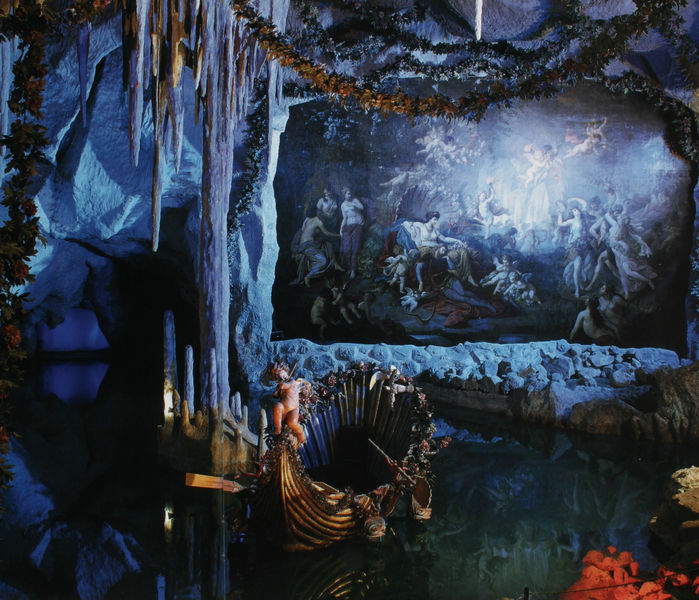
Titel: Venusgrotte
Künstler: August Dirigl
Standort: Graswangtal
Institution: Schloss Linderhof
Schlagwörter: akt, blau, felsen, gemälde, körper, nackt, schatten, wasser, weiß, akte, frauen, grün, see, sitzen, teich, ufer, bunt, frankreich, licht, orange, raum, rücken, schwarz, eis, rot, schloss, schnee, leute, symbolismus, tanz, barock, silber, stein, bild, vorhang, öl, spiegelung, gewässer, land, bühne, girlande, pflanzen, tanzen, theater, höhle, wald, boot, kahn, kinder, ruder, engel, putte, putto, hellblau, klar, schiff, modell, farbe, beleuchtung, inszenierung, figuren, strom, könig, wandmalerei, nackte, surreal, leiber, bayern, oberfläche, ketten, girlanden, photo, orgel, gruft, märchen, nymphen, grotte, reflektion, muschel, putten, putti, phantasie, zapfen, ludwig, unterwelt, unterirdisch, gondel, feucht, ludwig ii, ludwig ii., neuschwanstein, schloss neuschwanstein, barke, gespielinnen, neptun, tropfstein, tropfsteinhöhle, linderhof, schloss linderhof, stalagmiten, stalagtiten, stalaktiten, stalakmiten, eremiten, erimiten, stalagnit, wow, übernatürlich, blaue grotte, phantom der oper